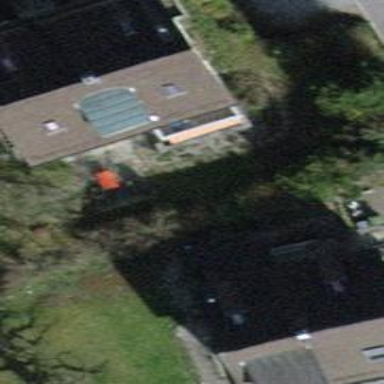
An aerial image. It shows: Detached building.